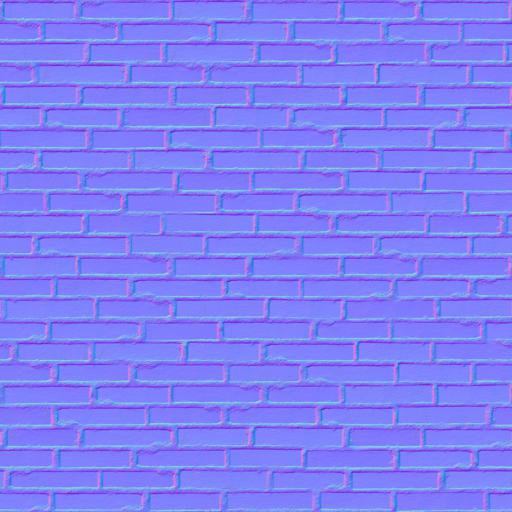
bricks yellow